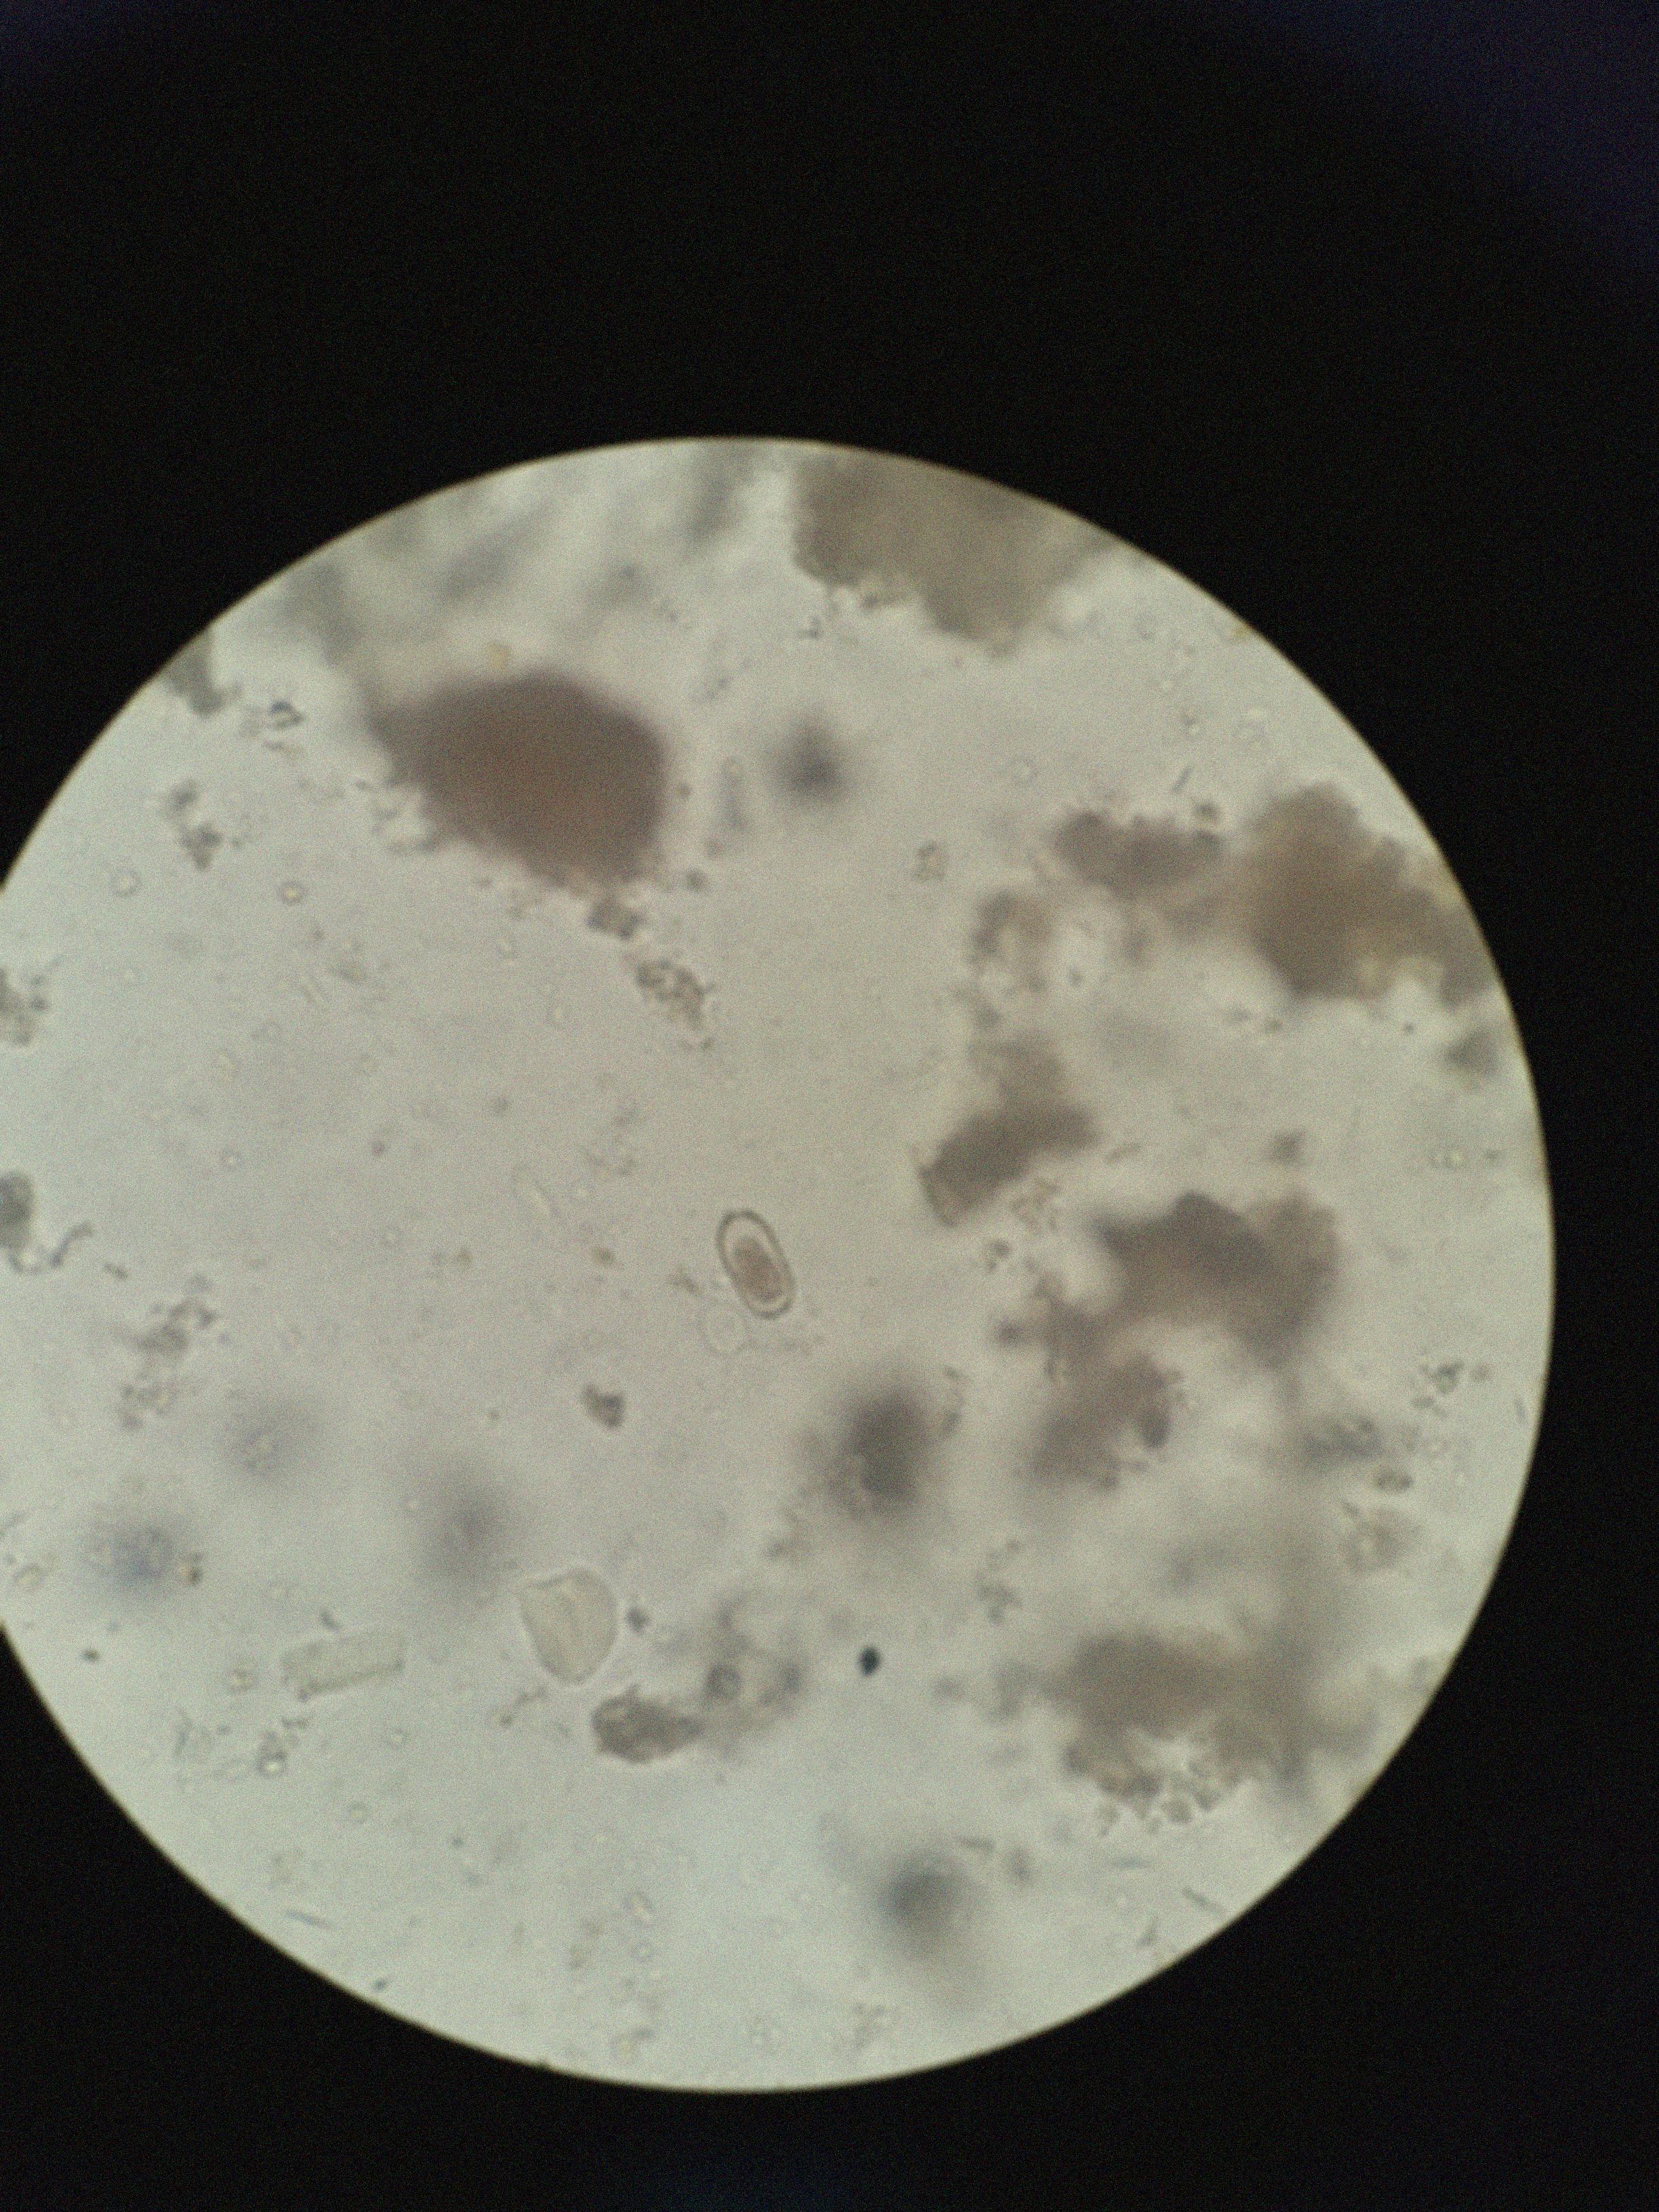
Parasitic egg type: Capillaria philippinensis